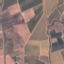
Land use / land cover class: PermanentCrop